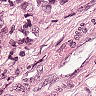
Metastatic tissue present: yes